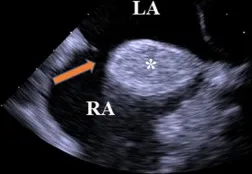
2D-TEE and 4D-TEE images revealed lipomatous hypertrophy of the atrial septum with atrial septal defect. (B) 2D-TEE further documented a "dumbbell"-shaped involvement of the cephalad and caudal regions with sparing of the fossa ovalis (arrow) from 119. View. The interatrial septal fatty infiltration was demonstrated.
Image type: radiology (ultrasound)